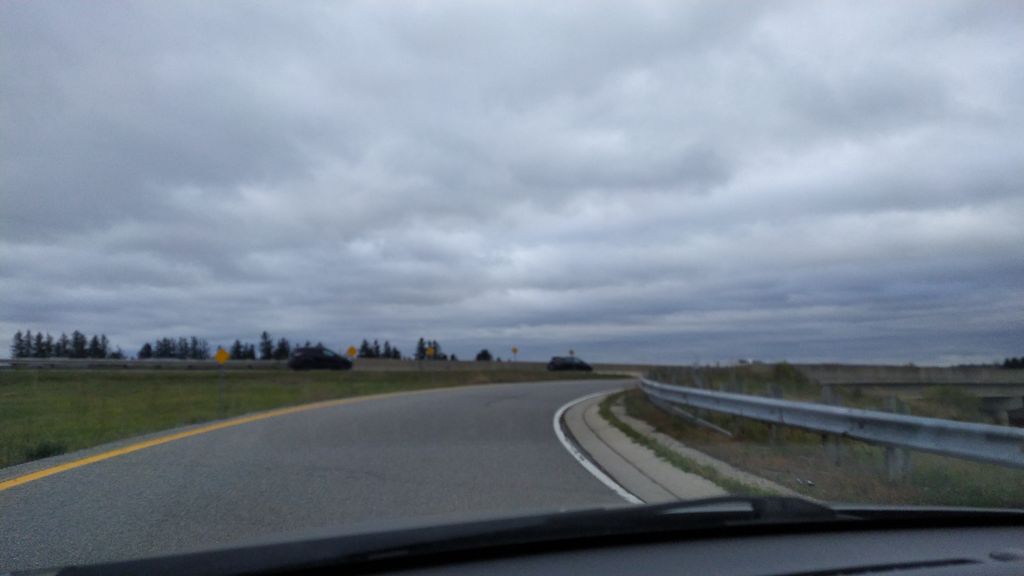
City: kitchener-waterloo